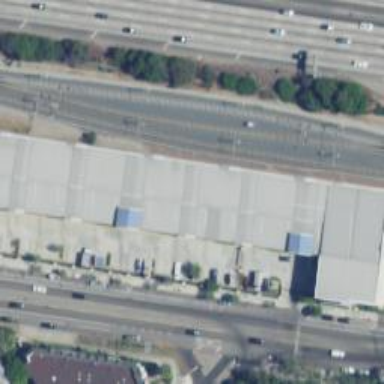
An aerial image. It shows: Warehouse used for storage rental.